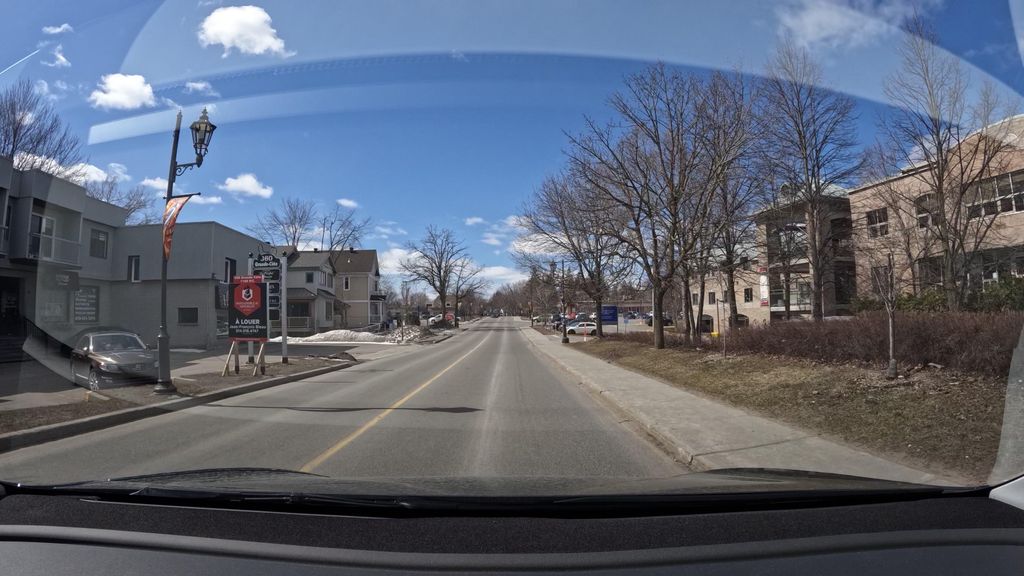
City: montreal